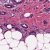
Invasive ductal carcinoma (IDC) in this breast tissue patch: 0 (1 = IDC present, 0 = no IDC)